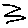
Label: zigzag